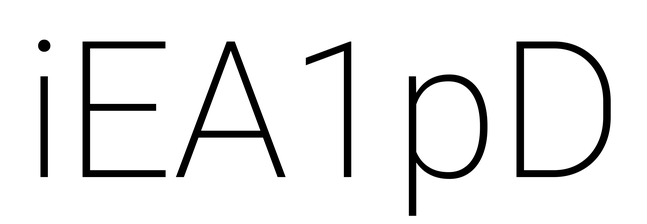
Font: Roboto_ExtraLight